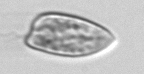
Label: Prorocentrum_dentatum